Field crop: maize
Growth stage: 2
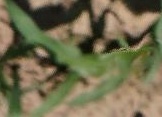
Species: maize